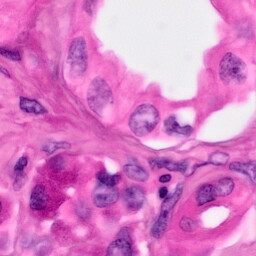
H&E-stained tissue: Pancreatic